Question: i've added
'''
<system.web>
<system.diagnostics>
<trace>
<listeners>
<add name="WebPageTraceListener" type="System.Web.WebPageTraceListener, System.Web, Version=2.0.3600.0, Culture=neutral, PublicKeyToken=b03f5f7f11d50a3a"/>
</listeners>
</trace>
</system.diagnostics>
'''
to my web-site's file, but Visual Studio complains:
> Unrecognized configuration section system.web/system.diagnostics.
How do i make Visual Studio (2010 (Professional (Windows 7 (64-bit)))) not complain?
---
## Background
Microsoft explains that in ASP.net you use the 'TraceContext.Warn' method to add tracing information to the trace output, e.g.:
'''
Page.Trace.Warn("Starting up - da shield");
'''
Tracing is then <URL>:
'''
<configuration>
<system.web>
<trace enabled="true" requestLimit="40" localOnly="false" />
</system.web>
</configuration>
'''
or when you enable tracing:
'''
<%@ Page ... Trace="true" ... %>
'''
Tracing is then enabled on the bottom of the page:

---
## But what about System.Diagnostics tracing?
That's well and good for ASP.net code, but don't use 'System.Web.UI.TraceContext' for tracing, they use 'System.Diagnostics.Trace':
'''
System.Diagnostics.Trace.TraceWarning("No giving up General Jar Jar. Yousa tink of someting");
'''
Microsoft explains that you route 'Diagnostics' tracing through 'Web' tracing using:
>
## Walkthrough: Integrating ASP.NET Tracing with System.Diagnostics Tracing
To route Trace messages to an ASP.NET Web page, you must add a WebPageTraceListener object. Place the following code in your Web.config file after the section.'''
<system.diagnostics>
<trace>
<listeners>
<add name="WebPageTraceListener"
type="System.Web.WebPageTraceListener, System.Web, Version=2.0.3600.0, Culture=neutral, PublicKeyToken=b03f5f7f11d50a3a"/>
</listeners>
</trace>
</system.diagnostics>
'''
Except that Visual Studio complains:
> Unrecognized configuration section system.web/system.diagnostics.
Worse Than Failure?
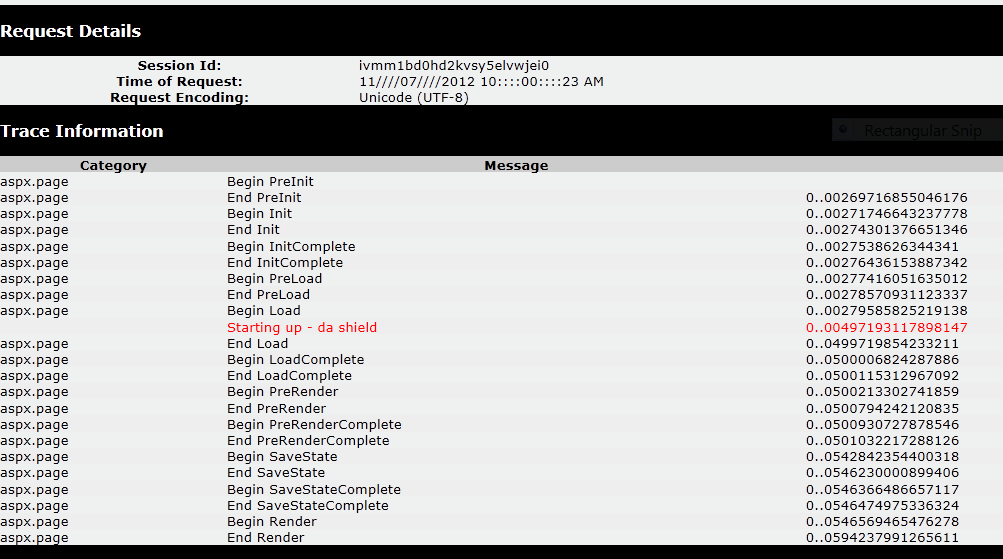
Answer: '<system.diagnostics>' should be the child of '<configuration>' not '<system.web>', so something like:
'''
<configuration>
...
<system.diagnostics>
<trace>
<listeners>
<add name="WebPageTraceListener"
type="System.Web.WebPageTraceListener, System.Web, Version=2.0.3600.0, Culture=neutral, PublicKeyToken=b03f5f7f11d50a3a"/>
</listeners>
</trace>
</system.diagnostics>
</configuration>
'''
Hope I understood the issue right and this helps.